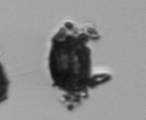
Label: Thalassiosira_TAG_external_detritus